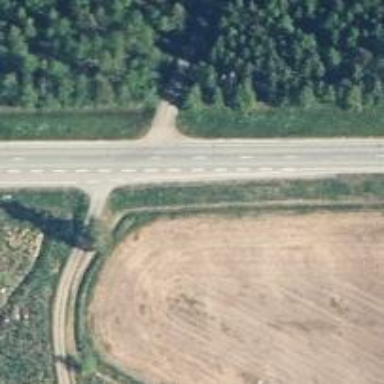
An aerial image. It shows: Asphalt road designated as trunk highway.